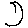
Label: moon